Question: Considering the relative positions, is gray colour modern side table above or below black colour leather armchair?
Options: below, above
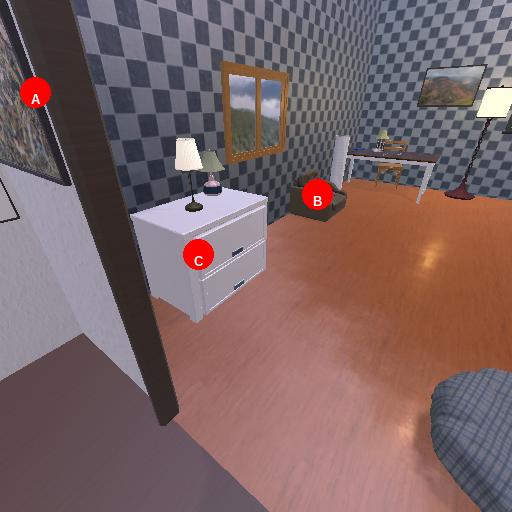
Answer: below